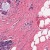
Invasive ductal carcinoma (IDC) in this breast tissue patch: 0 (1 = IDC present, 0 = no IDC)